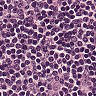
Metastatic tissue present: no